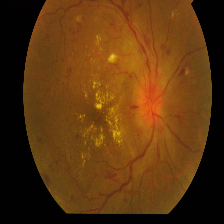
Diabetic retinopathy grade: Proliferative DR